Field crop: maize
Growth stage: 1
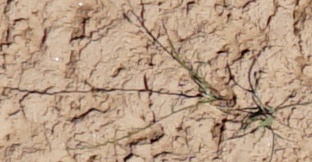
Species: lolium